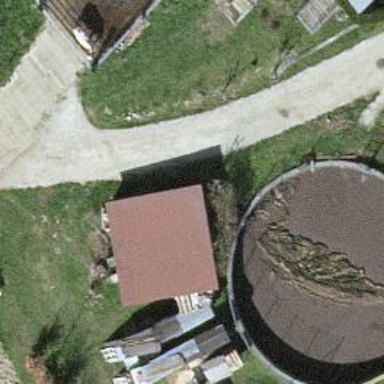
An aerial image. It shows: Storage tank created as man-made structure.